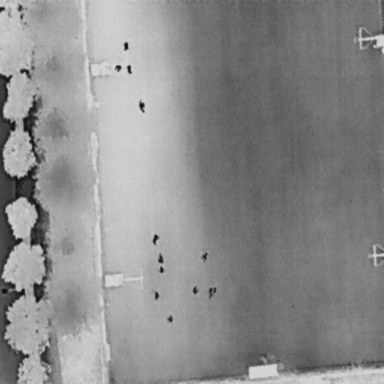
There are 12 People in the infrared image.